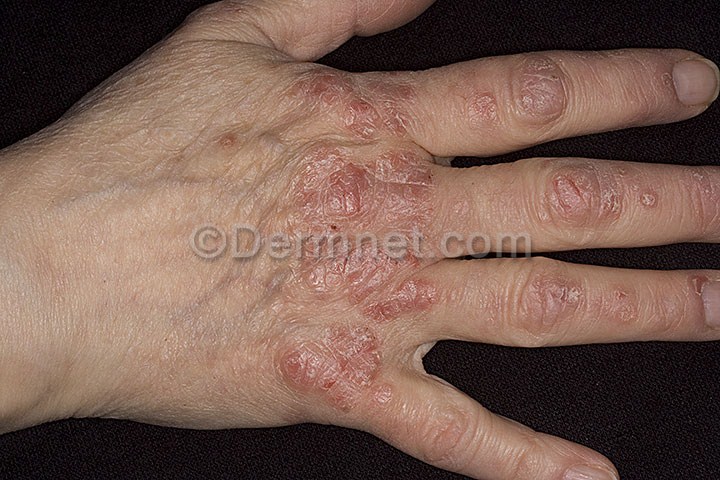
Disease: Psoriasis pictures Lichen Planus and related diseases